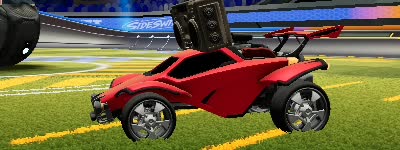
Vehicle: octane